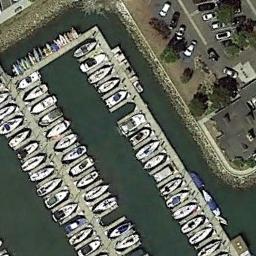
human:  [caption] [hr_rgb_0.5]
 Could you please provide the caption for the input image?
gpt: The harbor has lots of neatly docked boats and a parking lot is next to the harbor .

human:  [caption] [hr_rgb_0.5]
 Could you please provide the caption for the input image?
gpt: There are many ships in the harbor .

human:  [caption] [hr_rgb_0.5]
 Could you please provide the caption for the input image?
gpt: Different branches of the harbor have different Numbers of ships .

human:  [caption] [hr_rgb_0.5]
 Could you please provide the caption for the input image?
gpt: Many ships moored neatly on the sea next to the harbor next to the parking lot .

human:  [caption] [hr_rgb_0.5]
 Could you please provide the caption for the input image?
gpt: There are many ships and a parking lot at the harbor .